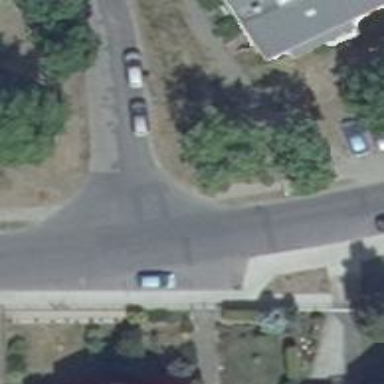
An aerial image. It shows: Residential street with parallel on-street parking lanes. The surface is asphalt.